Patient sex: M
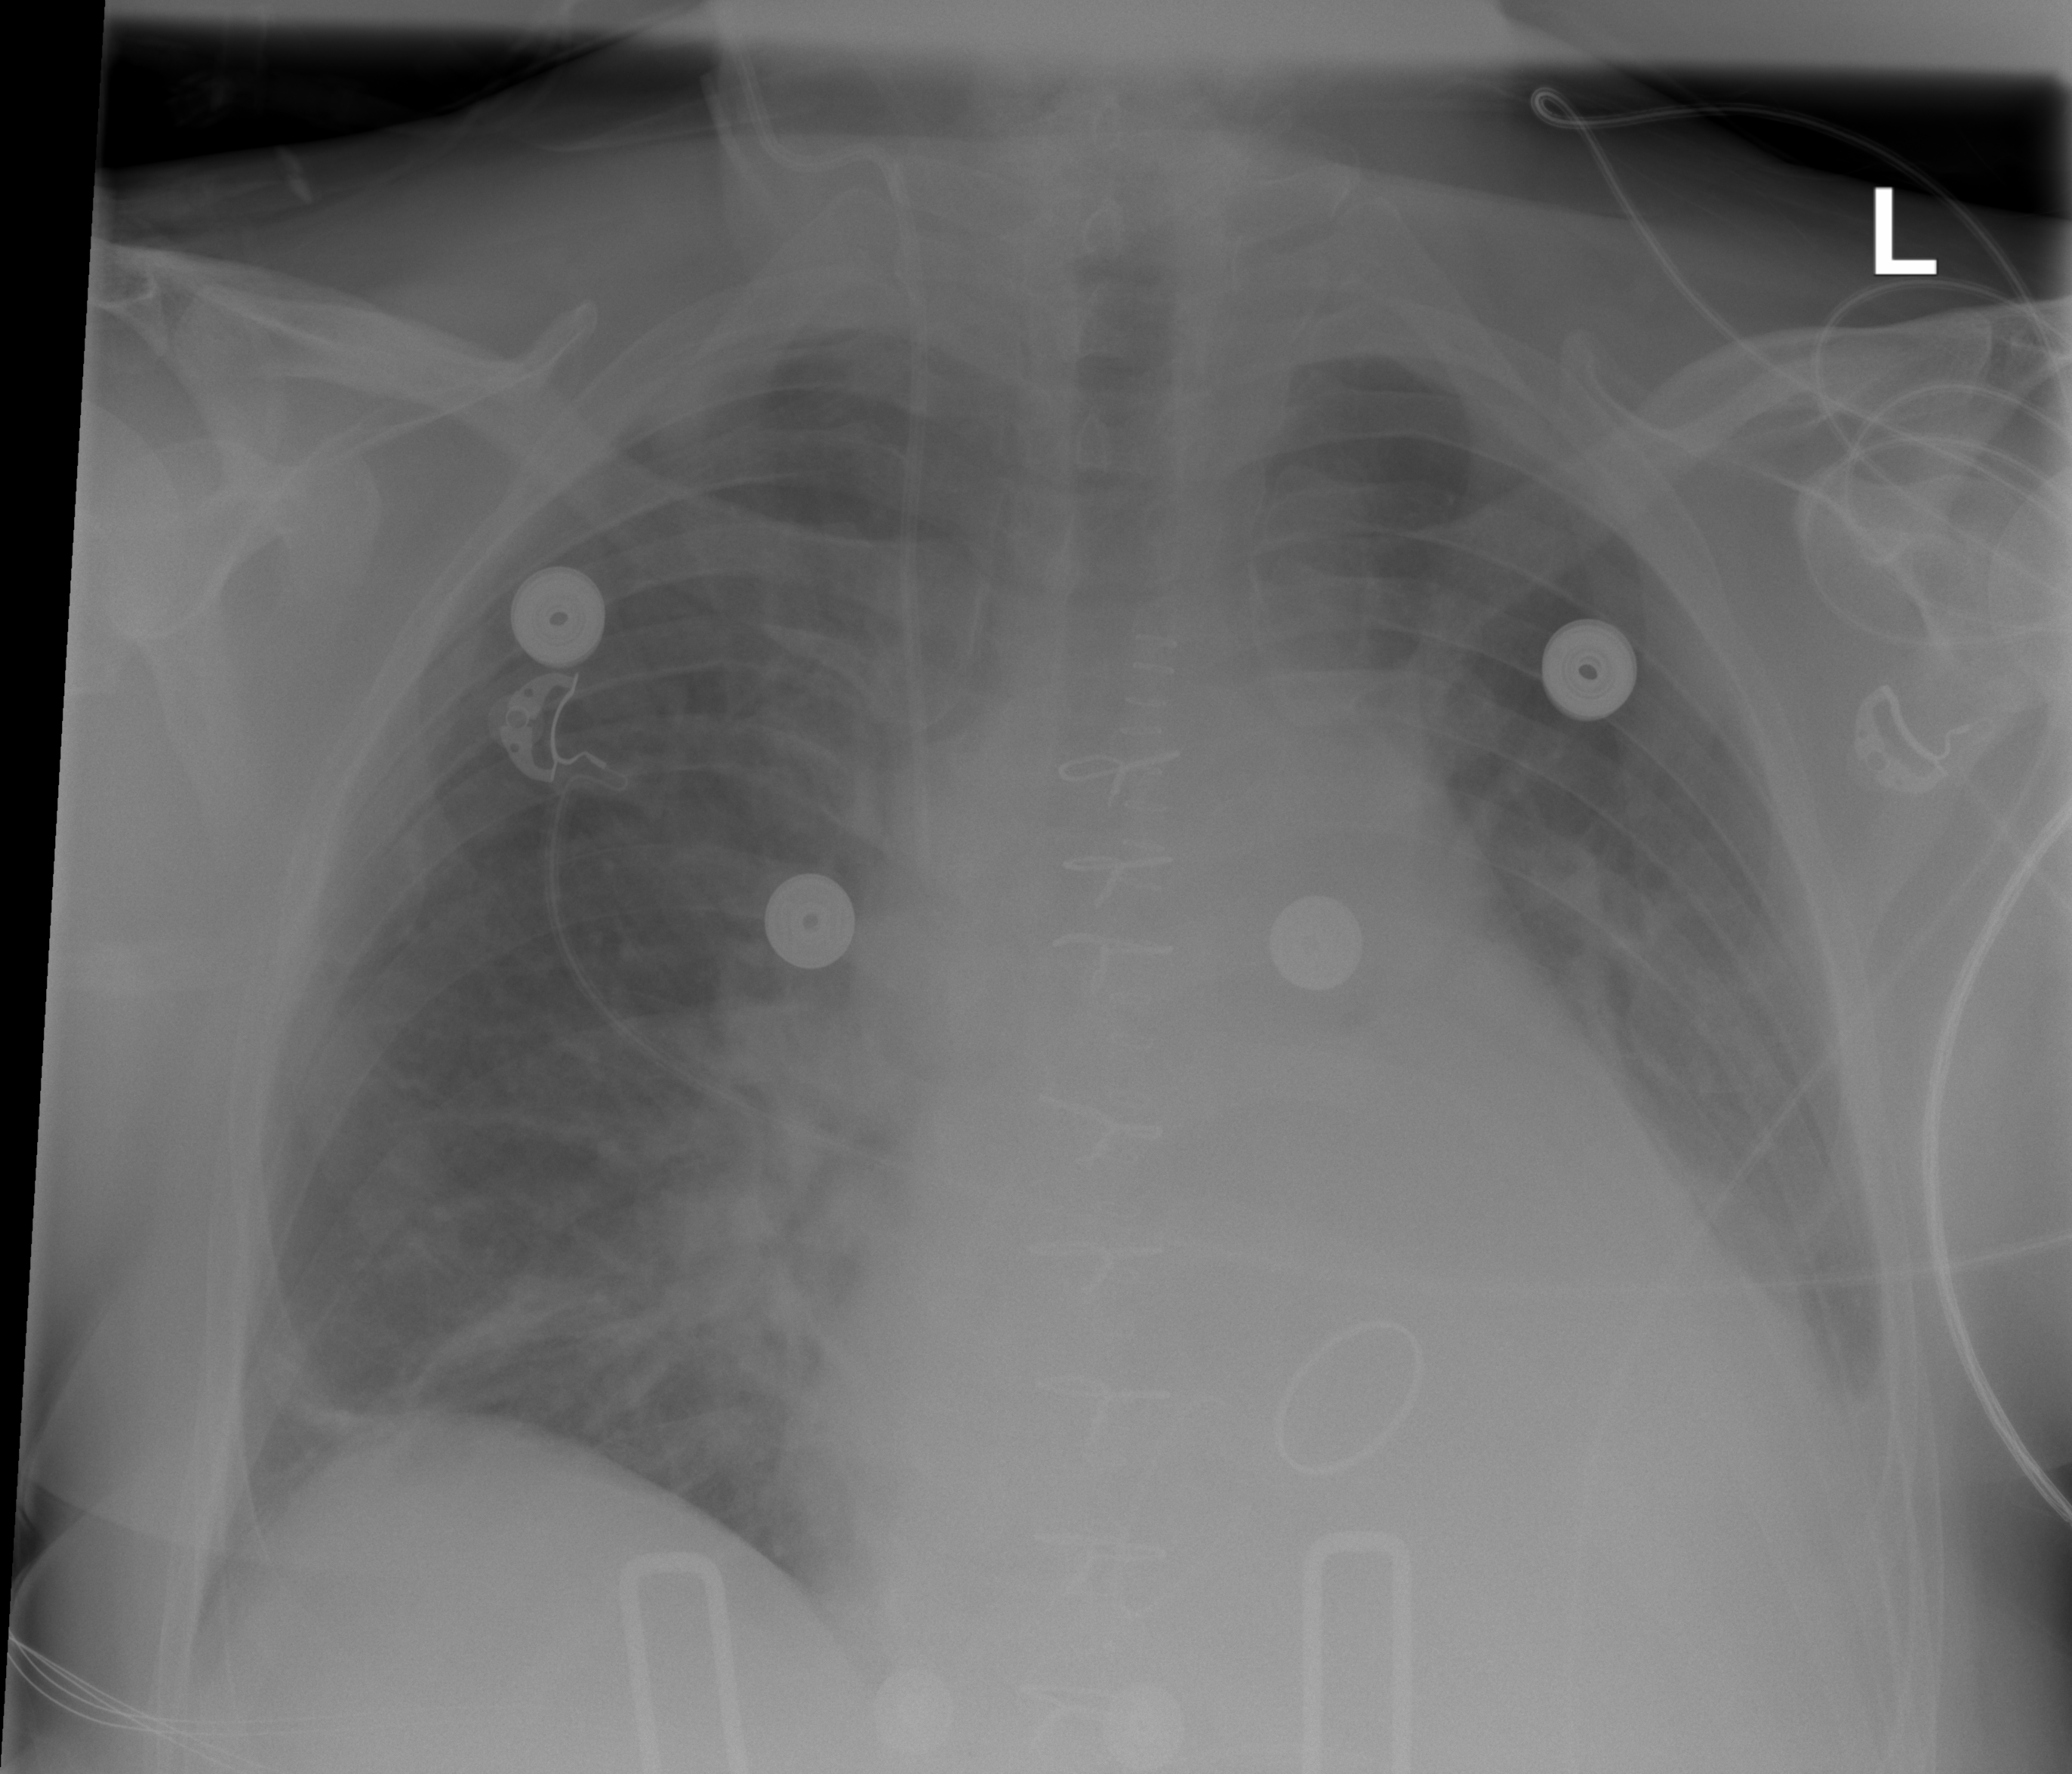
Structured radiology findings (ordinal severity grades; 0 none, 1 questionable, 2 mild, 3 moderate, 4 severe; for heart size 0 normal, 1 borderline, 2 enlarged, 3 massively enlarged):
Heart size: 3
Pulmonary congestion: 3
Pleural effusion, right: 0
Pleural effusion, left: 2
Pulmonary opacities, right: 2
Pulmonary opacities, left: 2
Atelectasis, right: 2
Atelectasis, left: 2